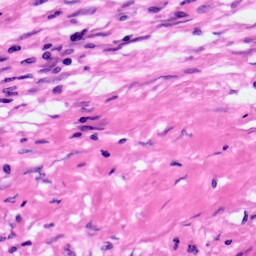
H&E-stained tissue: Pancreatic